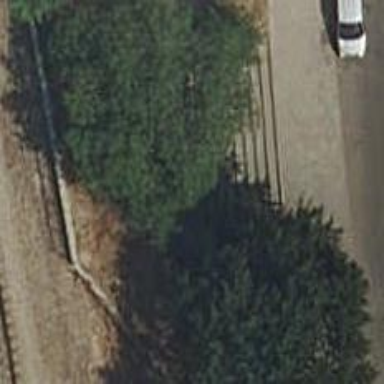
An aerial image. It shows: Paved steps.